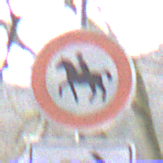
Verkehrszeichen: VerbotReiter
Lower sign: RichtungsangabeDurchPfeile5
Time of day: MorningAfternoon
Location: Outdoor (Nature)
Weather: PartlyCloudy
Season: NotSpecified
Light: Natural